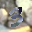
Label: 3